Question: I would like my dropdown menu to have a tooltip tail under each dropdown. The CSS dropdown tutorial was easy, but I can't figure out how to add the arrow. <URL>

'''
<nav>
<ul>
<li><a href="#">Home</a></li>
<li><a href="#">Tutorials</a>
<ul>
<li><a href="#">Photoshop</a></li>
<li><a href="#">Illustrator</a></li>
<li><a href="#">Web Design</a>
<ul>
<li><a href="#">HTML</a></li>
<li><a href="#">CSS</a></li>
</ul>
</li>
</ul>
</li>
<li><a href="#">Articles</a>
<ul>
<li><a href="#">Web Design</a></li>
<li><a href="#">User Experience</a></li>
</ul>
</li>
<li><a href="#">Inspiration</a></li>
</ul>
'''
'''
<style>
nav {
margin: 100px auto;
text-align: center;
}
nav ul ul {
display: none;
}
nav ul li:hover > ul {
display: block;
}
nav ul {
background: #efefef;
background: linear-gradient(top, #efefef 0%, #bbbbbb 100%);
background: -moz-linear-gradient(top, #efefef 0%, #bbbbbb 100%);
background: -webkit-linear-gradient(top, #efefef 0%,#bbbbbb 100%);
box-shadow: 0px 0px 9px rgba(0,0,0,0.15);
padding: 0 20px;
border-radius: 10px;
list-style: none;
position: relative;
display: inline-table;
}
nav ul:after {
content: ""; clear: both; display: block;
}
nav ul li {
float: left;
}
nav ul li:hover {
background: #4b545f;
background: linear-gradient(top, #4f5964 0%, #5f6975 40%);
background: -moz-linear-gradient(top, #4f5964 0%, #5f6975 40%);
background: -webkit-linear-gradient(top, #4f5964 0%,#5f6975 40%);
}
nav ul li:hover a {
color: #fff;
}
nav ul li a {
display: block; padding: 25px 40px;
color: #757575; text-decoration: none;
}
nav ul ul {
background: #5f6975; border-radius: 0px; padding: 0;
position: absolute; top: 100%;
}
nav ul ul li {
float: none;
border-top: 1px solid #6b727c;
border-bottom: 1px solid #575f6a; position: relative;
}
nav ul ul li a {
padding: 15px 40px;
color: #fff;
}
nav ul ul li a:hover {
background: #4b545f;
}
nav ul ul ul {
position: absolute; left: 100%; top:0;
}
</style>
'''
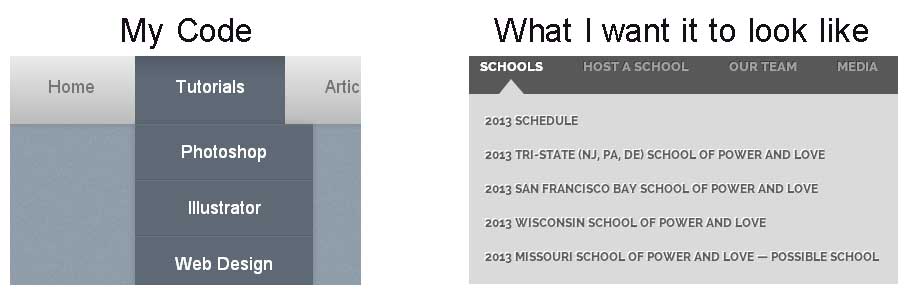
Answer: That's usually accomplished by using something like the pseudo-selector ':before', doing something like:
'''
nav ul ul:before {
position: absolute;
top: -9px;
left:20px;
display: inline-block;
border-right: 9px solid transparent;
border-bottom: 9px solid #EEE;
border-left: 9px solid transparent;
content: '';
}
'''
However keep in mind your hover and submenu color is the same, so you may want to style it a bit to suit your tastes...
Demo: <URL>